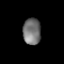
Tissue: lung
Cell type: Epithelial cells
Senescence score: 0.2132
Nuclear area (px): 467
Mean DAPI intensity: 114.39